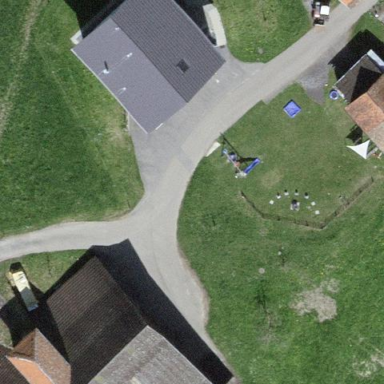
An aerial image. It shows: Farmyard area.